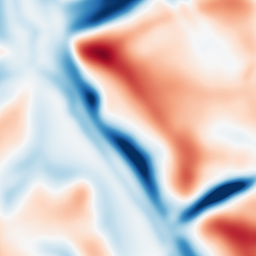
Category: multiscale
Decomposition family: dog
Decomposition parameters: sigma_low: 5
sigma_high: 20
Upsampling method: sinc_hamming
Upsampling parameters: scale: 4
kernel_size: 16
Upsampling scale: 4